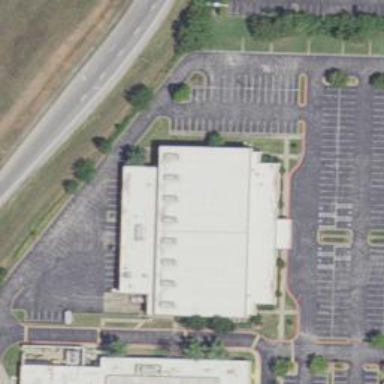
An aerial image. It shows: Commercial building.